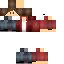
A male human skin with medium skin, wearing brown long hair dressed in a red hoodie and brown pants, featuring a closed mouth.